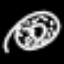
Label: donut